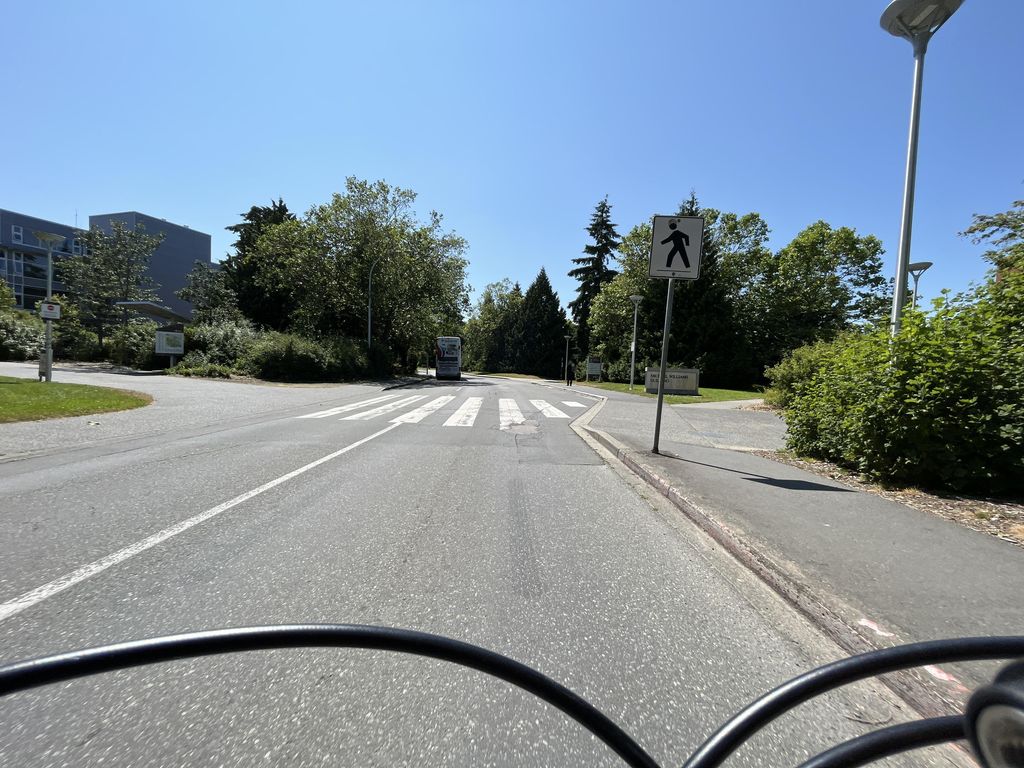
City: victoria